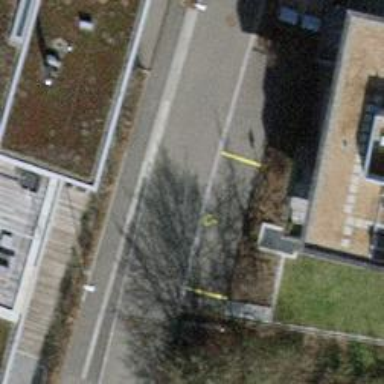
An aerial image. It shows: Parking space designated for disabled individuals.